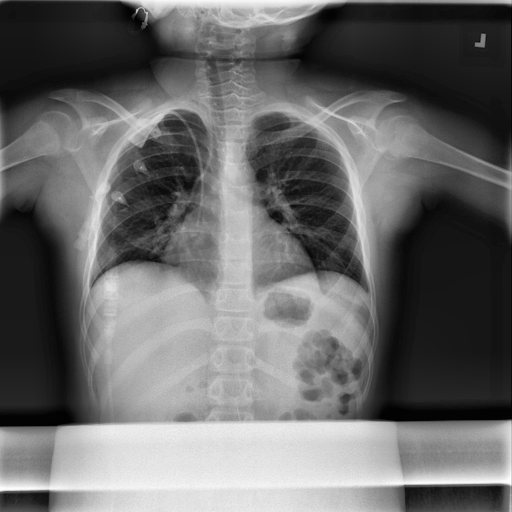
Finding: NORMAL